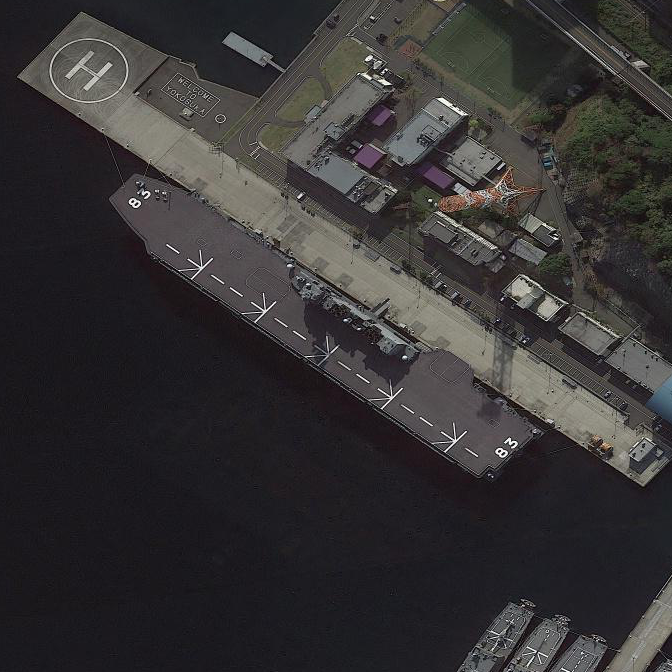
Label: assault